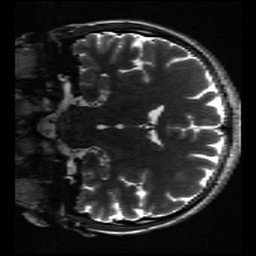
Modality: inplaneT2
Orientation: coronal